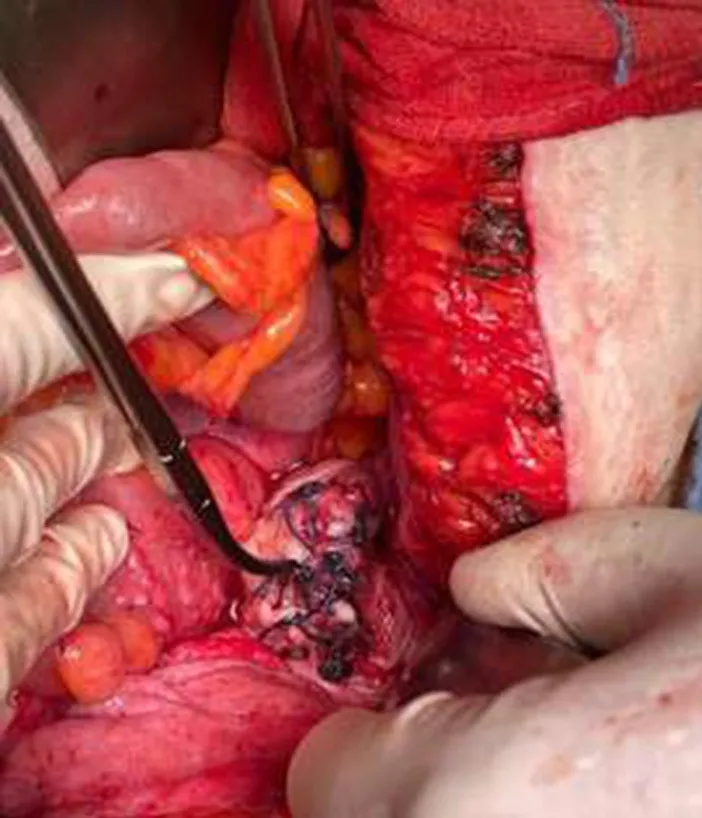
Interrupted stiches on the vagina.
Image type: medical_photograph (other_medical_photograph)